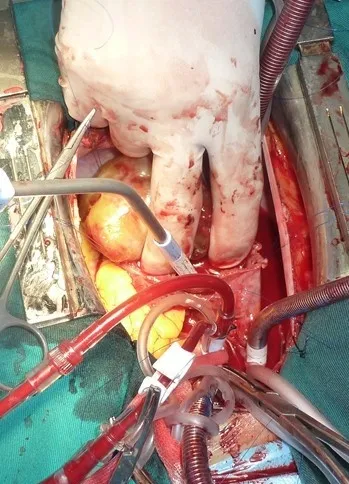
Intraoperative photograph of the tumor projecting from the right atrium and attached to the interatrial septum.
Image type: medical_photograph (other_medical_photograph)